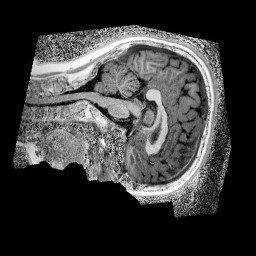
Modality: UNIT1_denoised
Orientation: sagittal
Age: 11
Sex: male
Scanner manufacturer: siemens
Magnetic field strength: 3 T
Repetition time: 4 s
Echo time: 0.00299 s